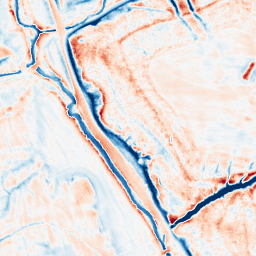
Category: edge_preserving
Decomposition family: anisotropic_diffusion
Decomposition parameters: iterations: 50
kappa: 10
gamma: 0.2
Upsampling method: sinc_blackman
Upsampling parameters: scale: 2
kernel_size: 8
Upsampling scale: 2